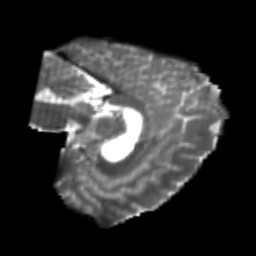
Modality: T2w
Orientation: sagittal
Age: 22
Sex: male
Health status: healthy
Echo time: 0.074 s